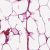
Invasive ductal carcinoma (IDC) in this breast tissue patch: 0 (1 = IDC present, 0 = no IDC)